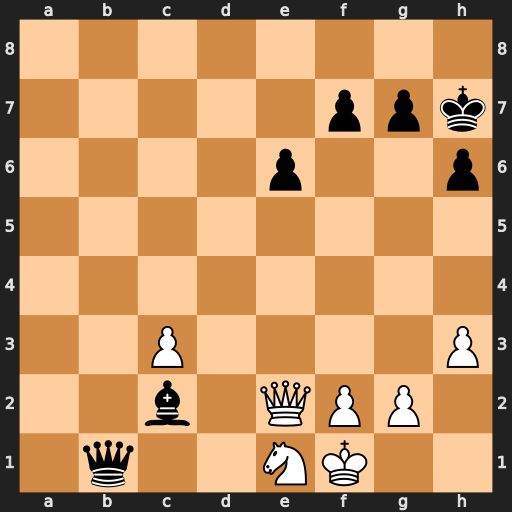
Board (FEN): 8/5ppk/4p2p/8/8/2P4P/2b1QPP1/1q2NK2
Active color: w
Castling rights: -
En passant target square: -
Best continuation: Qxc2+ Qxc2 Nxc2